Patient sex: M
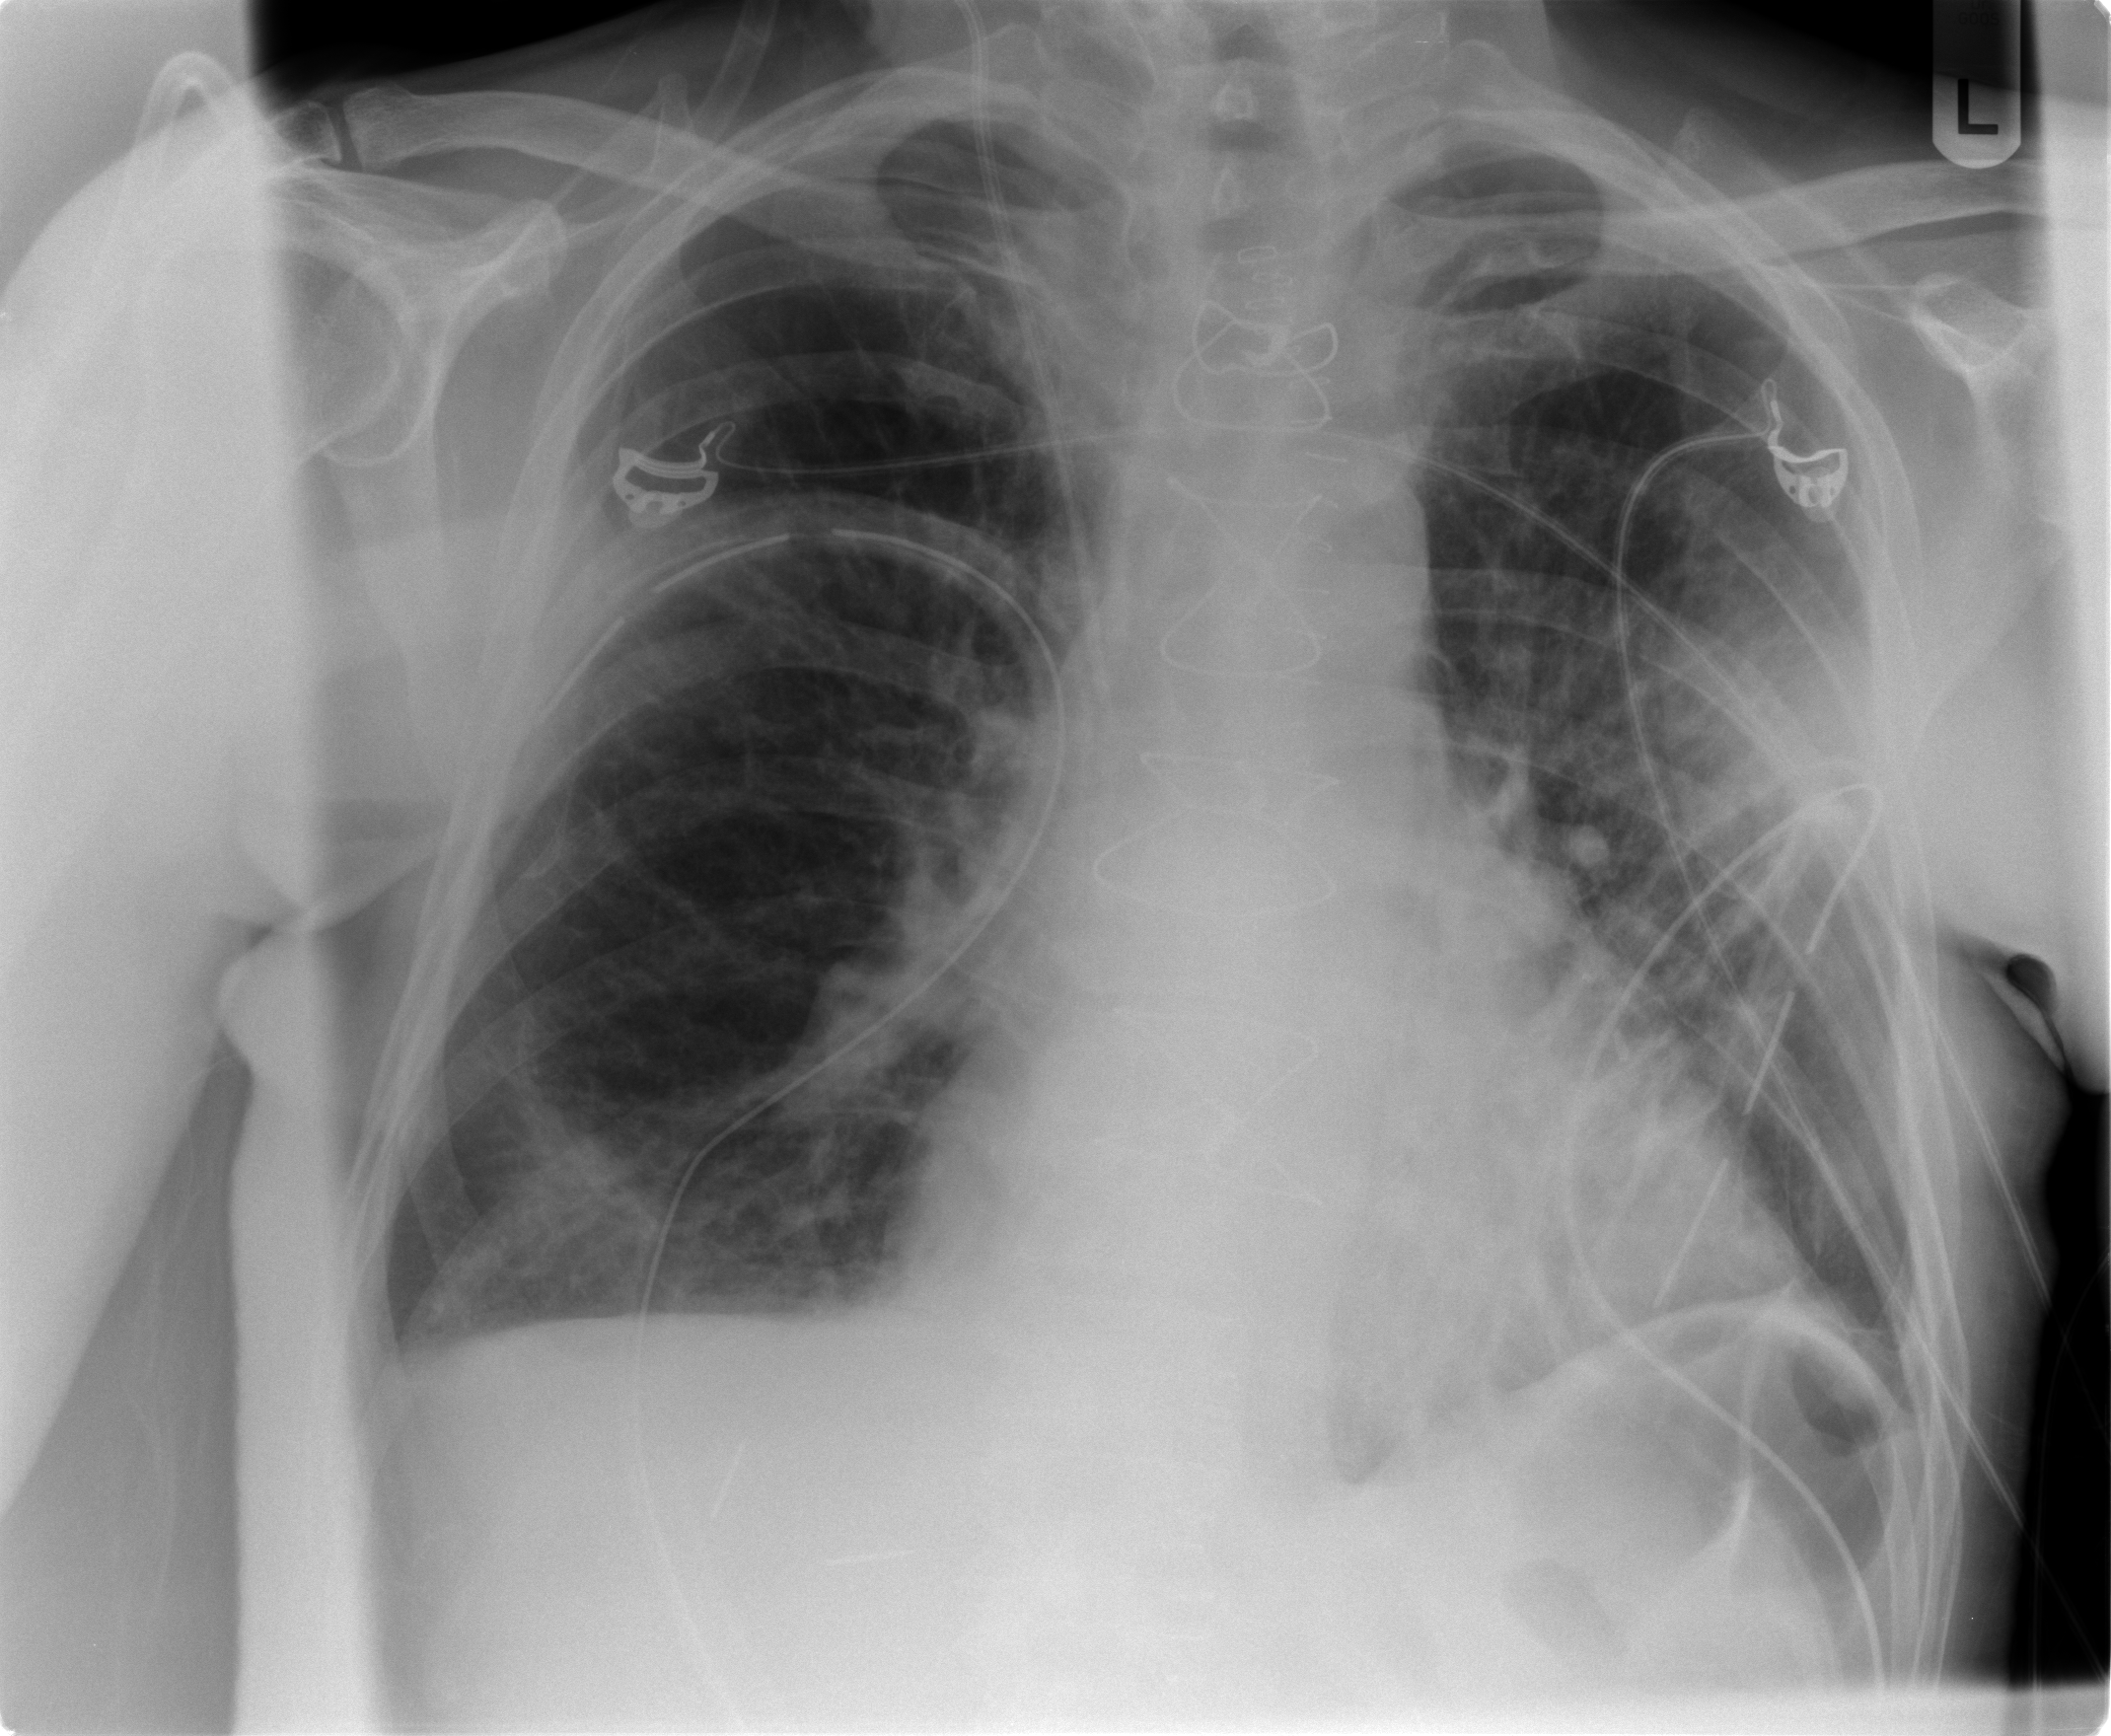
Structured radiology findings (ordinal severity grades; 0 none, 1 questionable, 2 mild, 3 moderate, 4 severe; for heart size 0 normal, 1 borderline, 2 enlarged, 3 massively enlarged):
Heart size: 2
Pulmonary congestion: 2
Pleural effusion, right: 2
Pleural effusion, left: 0
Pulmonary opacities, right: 0
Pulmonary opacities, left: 0
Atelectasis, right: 2
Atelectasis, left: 2